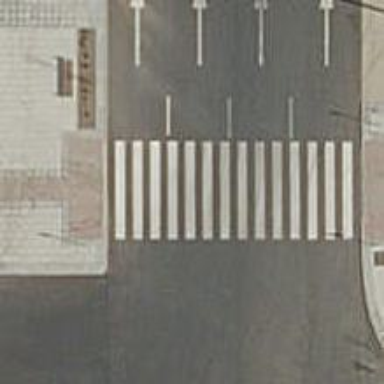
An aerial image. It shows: Uncontrolled zebra crossing on the road.